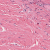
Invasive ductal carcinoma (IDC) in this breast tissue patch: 0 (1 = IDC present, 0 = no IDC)